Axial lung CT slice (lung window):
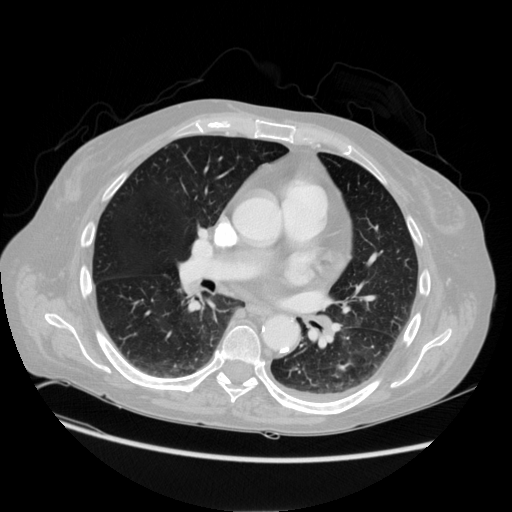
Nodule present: no